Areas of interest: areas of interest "Xingye Home Station (Bay International Enterprise Plaza Store)"
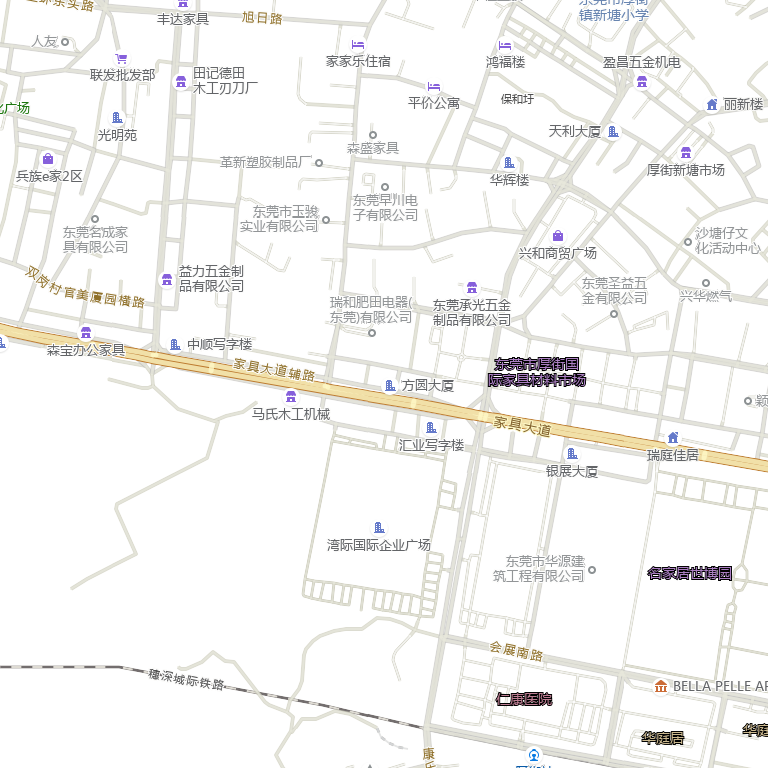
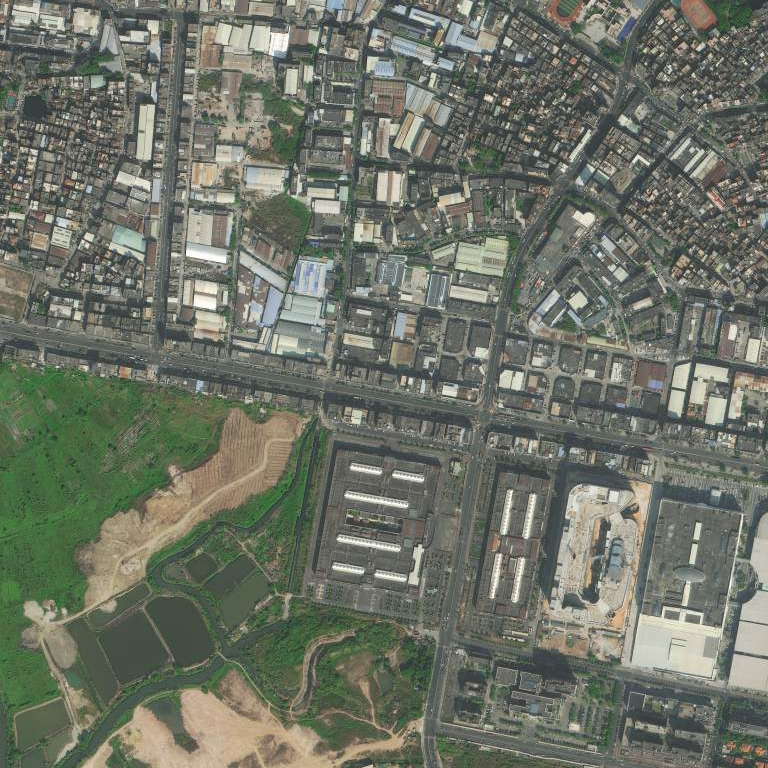